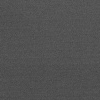
Atmospheric dust classification: dusty